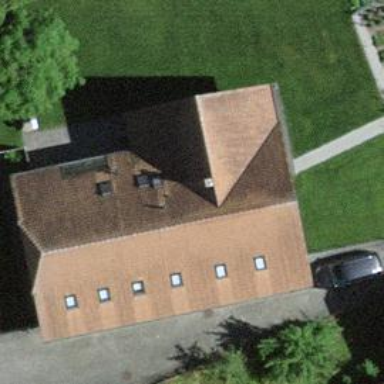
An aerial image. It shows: Residential building.